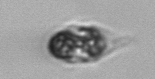
Label: Mesodinium